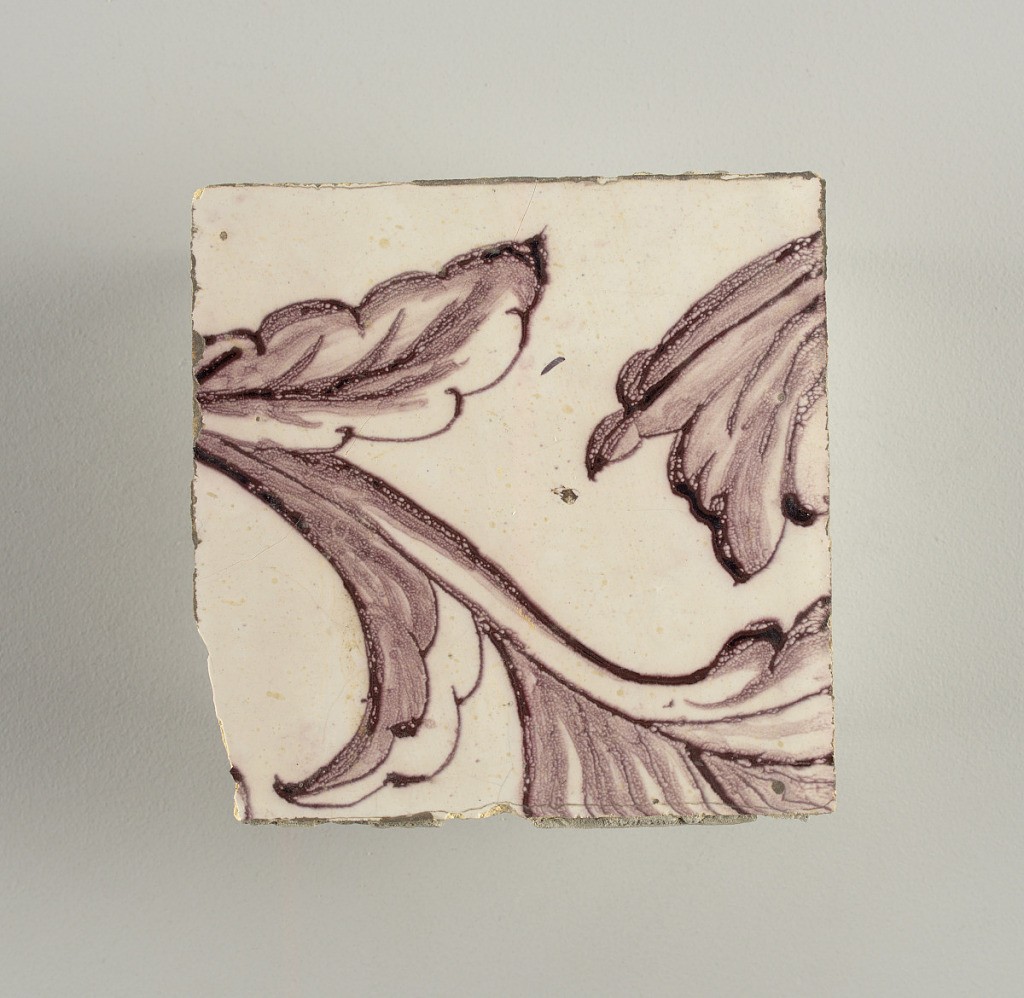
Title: Tile wall facing
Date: ca. 1725
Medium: Tin-glazed earthenware, underglaze
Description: Horizontal rectangle.  Thirty tiles wide and twenty-three tiles high with opening for fireplace eleven tiles wide and ten high.  Foliage arabesques disposed about three vertical axes from which are emphazised by urns at center and right, and at left by the figure of a standing woman carrying an infant on her arm and accompanied by two children.